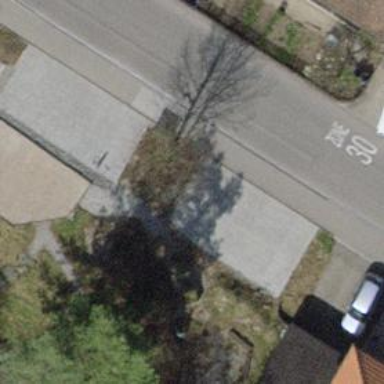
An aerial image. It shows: Street cabinet.